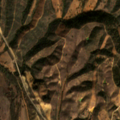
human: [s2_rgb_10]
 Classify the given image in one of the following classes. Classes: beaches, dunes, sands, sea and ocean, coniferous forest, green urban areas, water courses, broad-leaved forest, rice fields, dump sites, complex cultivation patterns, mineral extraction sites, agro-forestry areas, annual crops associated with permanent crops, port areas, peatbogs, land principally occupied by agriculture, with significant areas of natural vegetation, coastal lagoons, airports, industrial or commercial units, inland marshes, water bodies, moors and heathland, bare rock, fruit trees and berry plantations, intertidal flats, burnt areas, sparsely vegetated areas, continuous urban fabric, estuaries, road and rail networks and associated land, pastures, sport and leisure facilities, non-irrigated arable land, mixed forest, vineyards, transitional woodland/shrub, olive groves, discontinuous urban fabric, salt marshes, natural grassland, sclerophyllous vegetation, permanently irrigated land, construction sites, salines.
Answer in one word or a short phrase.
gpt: complex cultivation patterns, land principally occupied by agriculture, with significant areas of natural vegetation, broad-leaved forest, transitional woodland/shrub